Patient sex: M
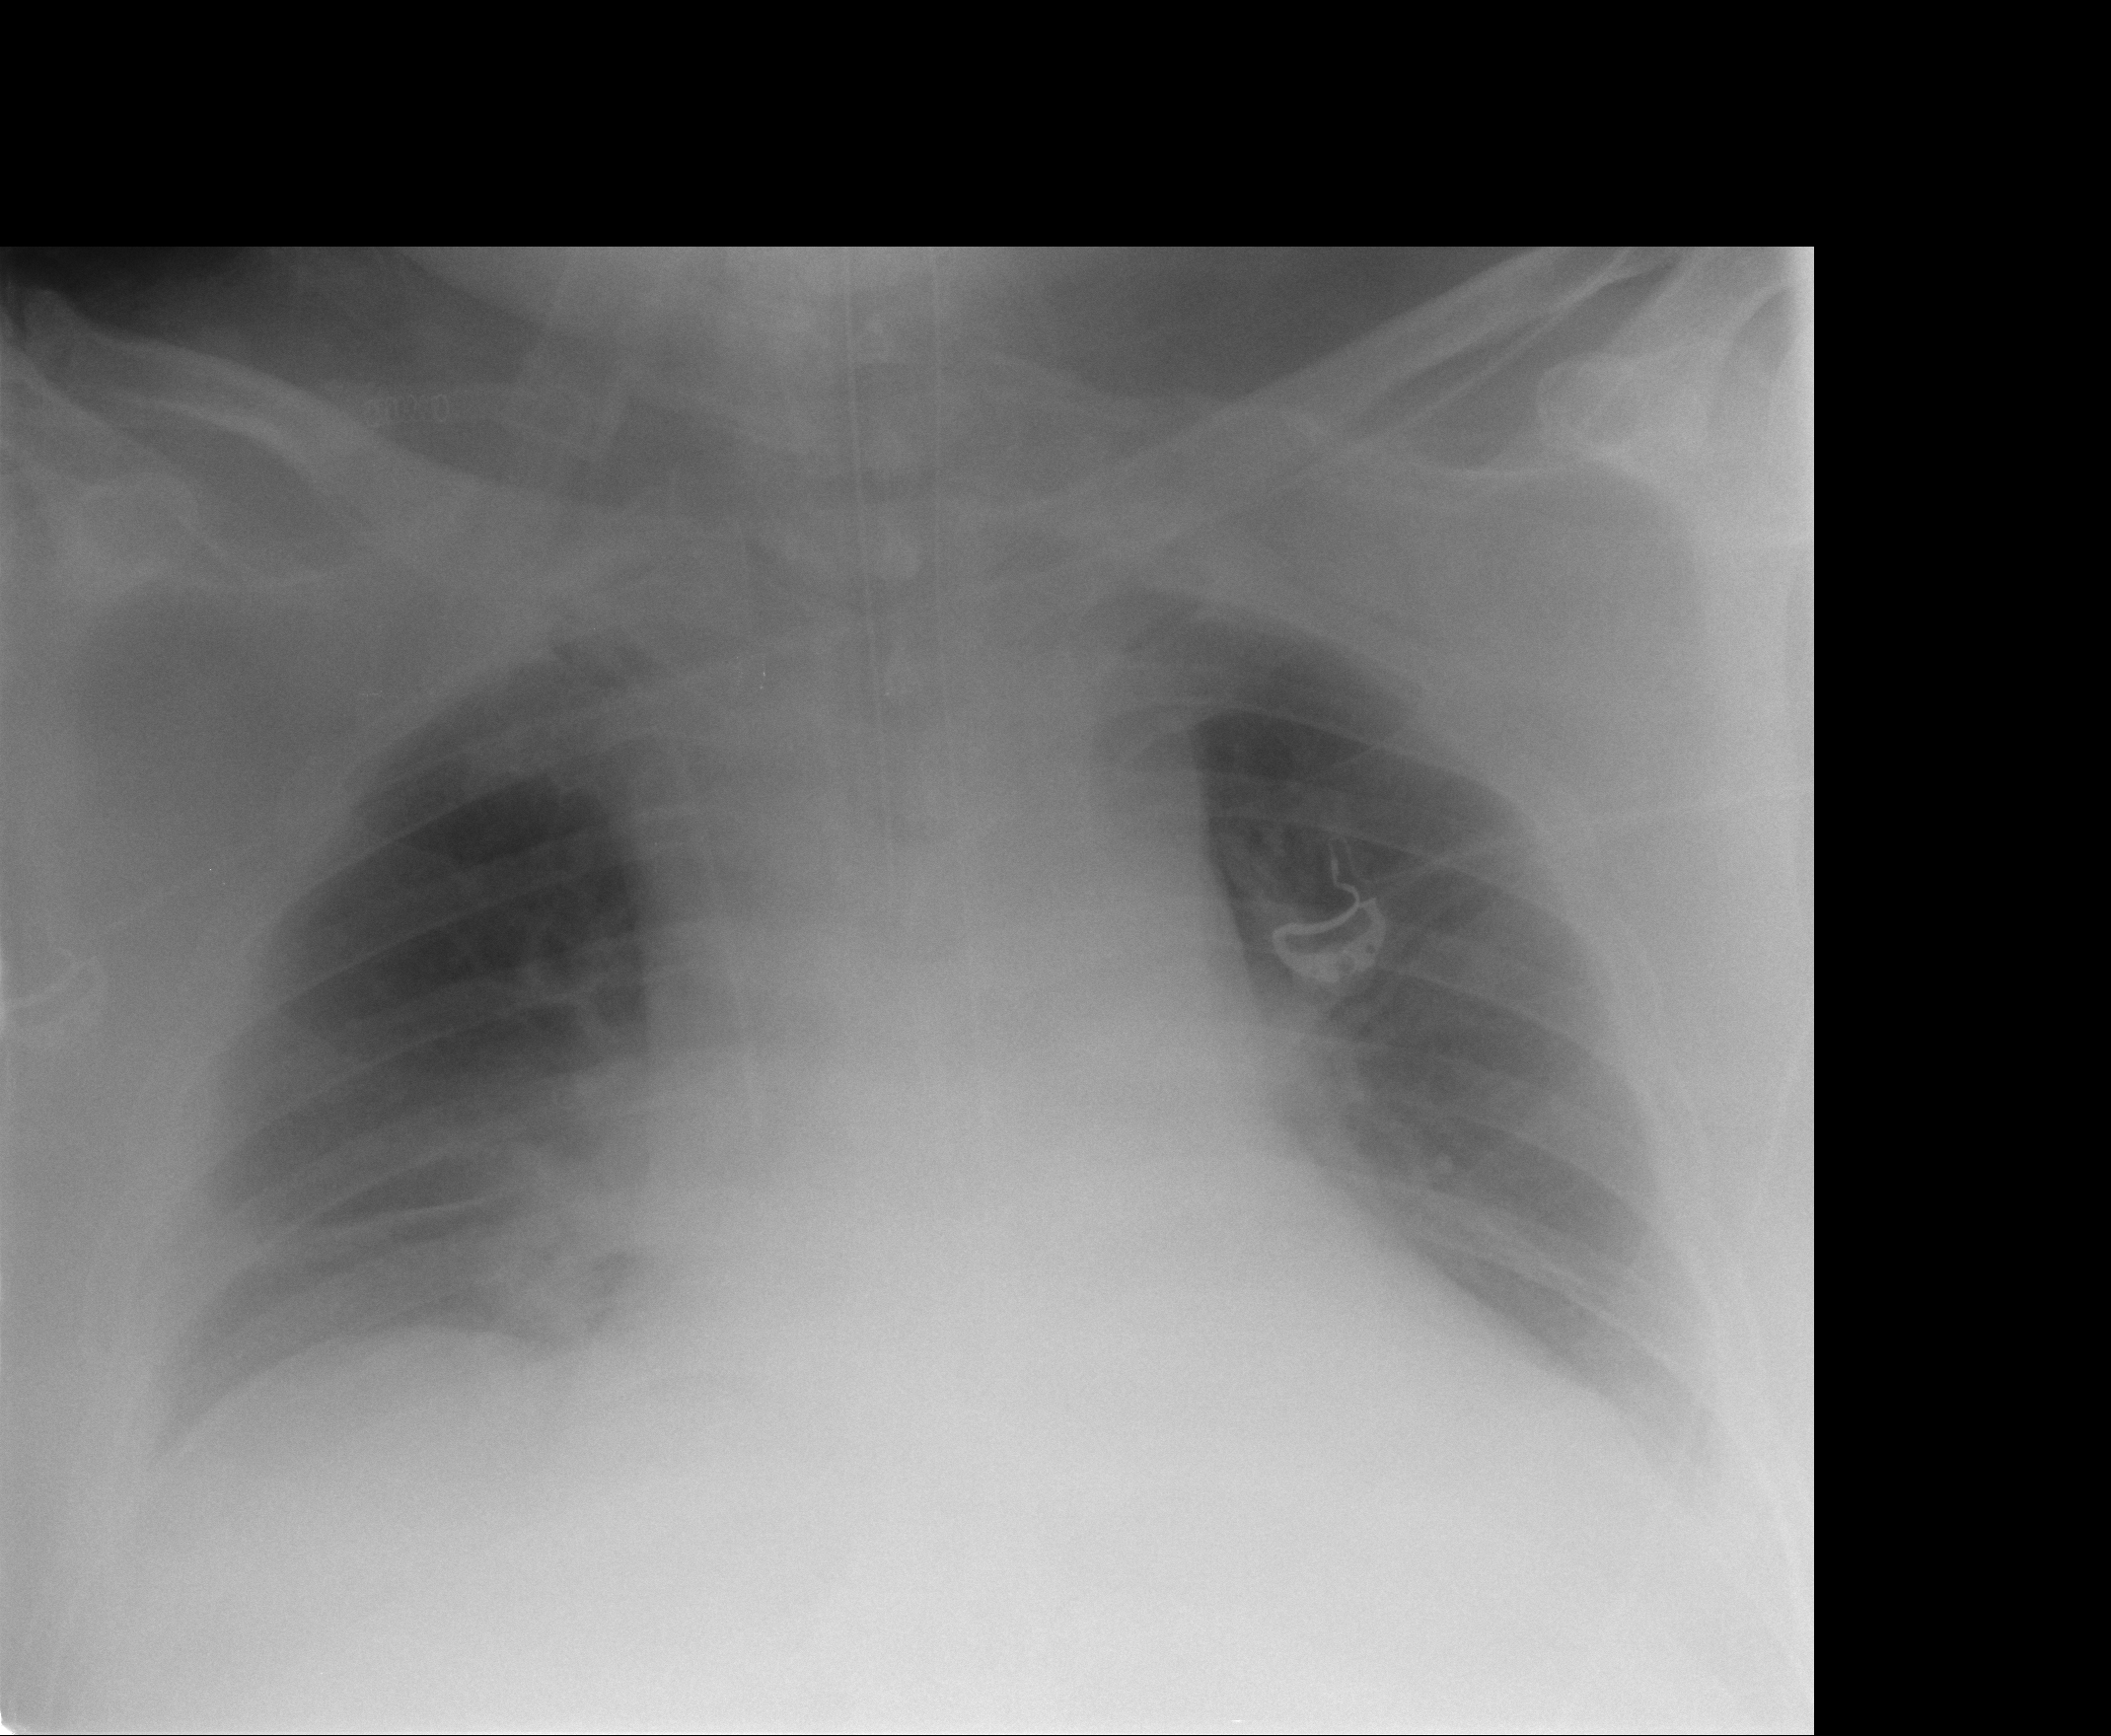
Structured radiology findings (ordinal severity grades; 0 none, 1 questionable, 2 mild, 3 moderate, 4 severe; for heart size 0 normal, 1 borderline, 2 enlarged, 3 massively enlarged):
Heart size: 1
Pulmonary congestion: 0
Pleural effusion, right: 1
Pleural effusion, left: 2
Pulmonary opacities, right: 0
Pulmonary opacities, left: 0
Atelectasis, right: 2
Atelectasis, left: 2